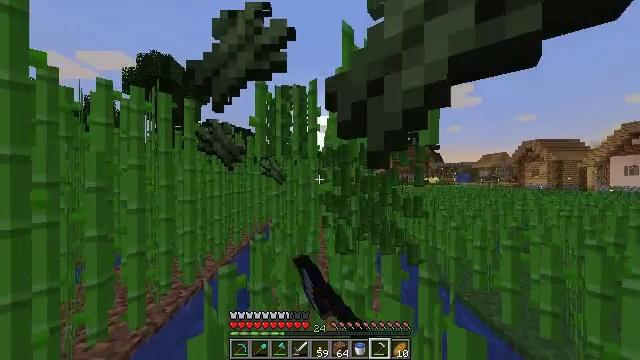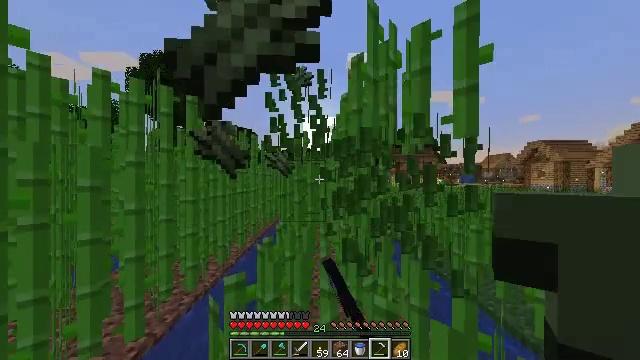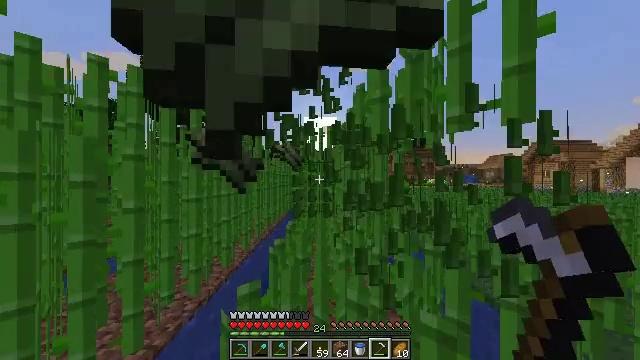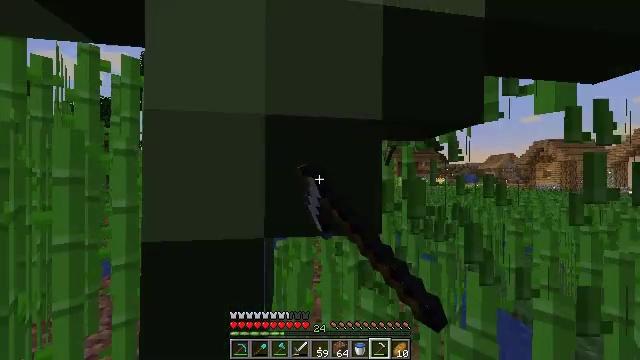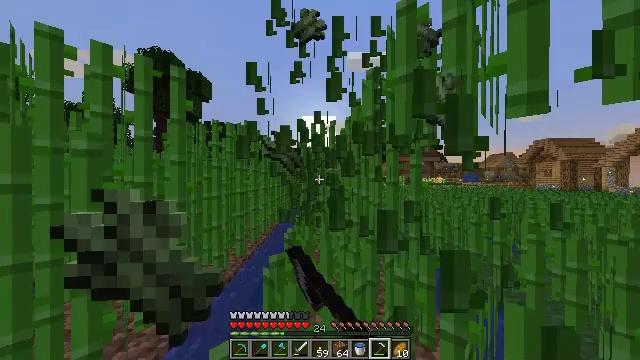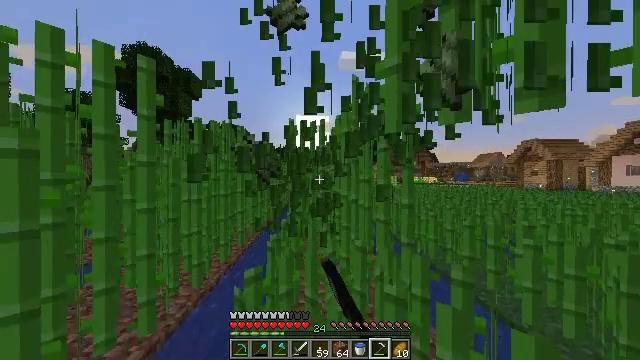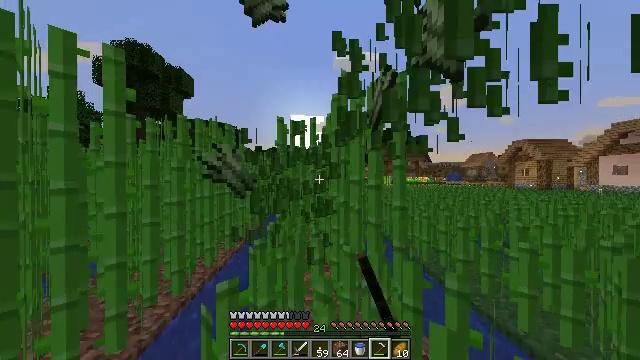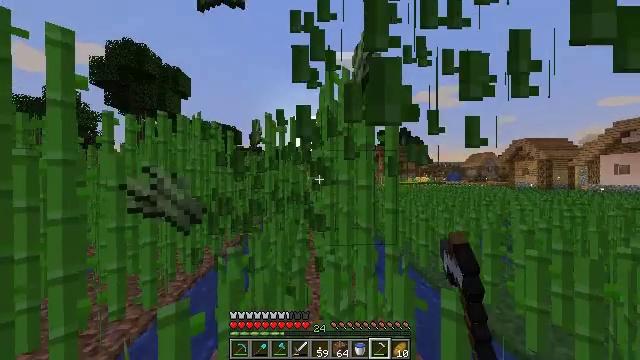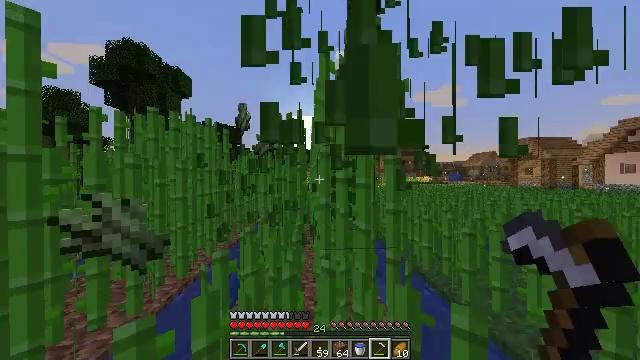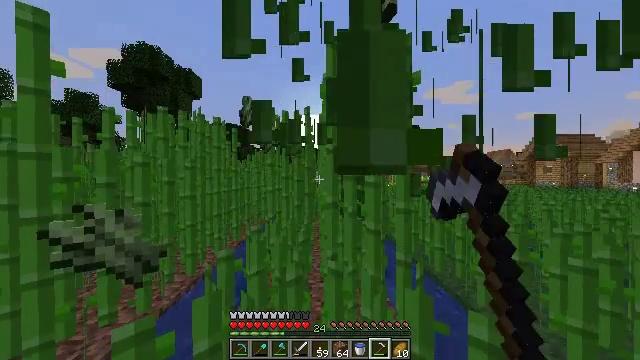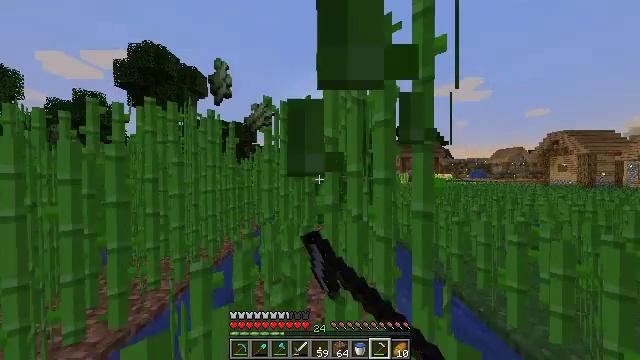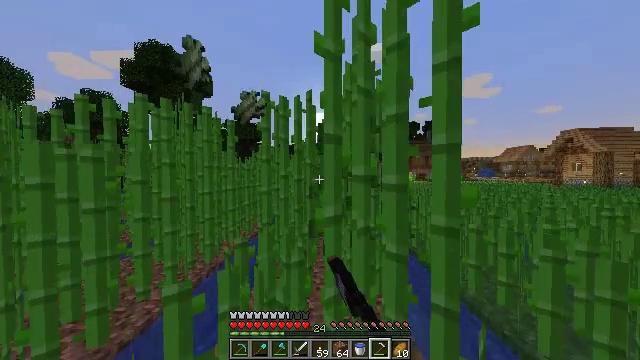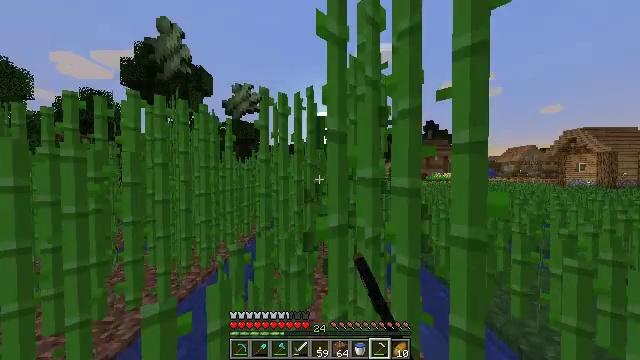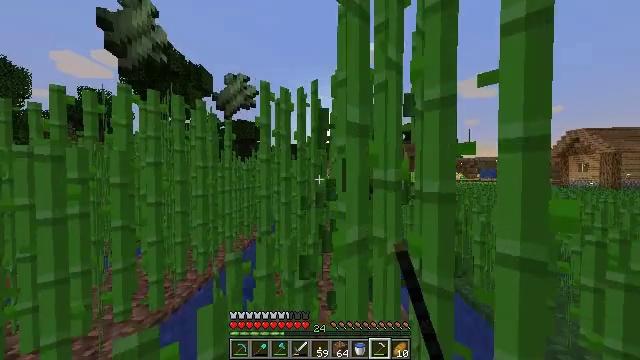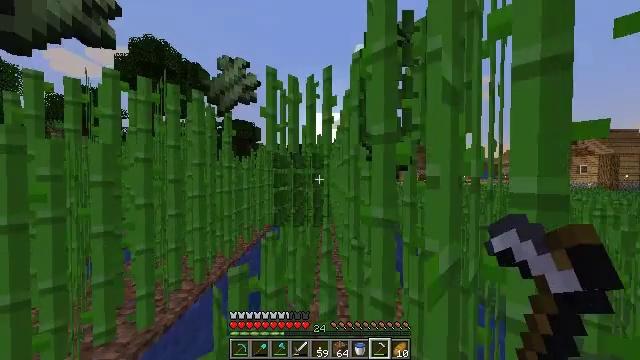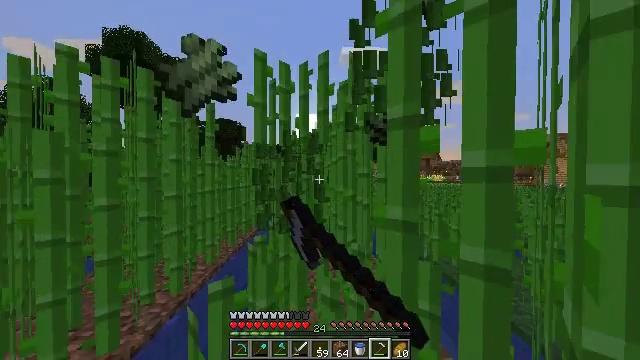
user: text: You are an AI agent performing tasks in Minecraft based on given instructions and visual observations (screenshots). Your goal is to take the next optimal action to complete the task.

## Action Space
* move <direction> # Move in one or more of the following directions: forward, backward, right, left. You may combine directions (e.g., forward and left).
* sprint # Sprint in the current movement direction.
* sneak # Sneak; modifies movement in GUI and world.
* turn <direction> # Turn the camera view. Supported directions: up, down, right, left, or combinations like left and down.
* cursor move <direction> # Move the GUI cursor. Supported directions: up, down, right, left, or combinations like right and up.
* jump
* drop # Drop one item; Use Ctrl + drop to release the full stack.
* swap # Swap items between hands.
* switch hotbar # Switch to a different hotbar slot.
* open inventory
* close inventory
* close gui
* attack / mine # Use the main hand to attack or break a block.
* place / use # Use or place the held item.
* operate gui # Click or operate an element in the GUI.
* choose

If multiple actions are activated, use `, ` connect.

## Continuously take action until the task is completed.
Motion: motion action
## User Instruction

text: Collect sugar cane near water sources.
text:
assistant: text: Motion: move forward and move left, sprint, attack / mine
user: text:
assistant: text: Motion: move forward and move left, sprint, attack / mine
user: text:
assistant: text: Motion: move forward, sprint, attack / mine
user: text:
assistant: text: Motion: move forward and move right, sprint, attack / mine
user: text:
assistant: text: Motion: move forward and move right, sprint, turn right, attack / mine
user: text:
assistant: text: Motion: move forward and move right, sprint, turn right, attack / mine
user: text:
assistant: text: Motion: move forward and move right, sprint, attack / mine
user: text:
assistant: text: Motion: move forward, sprint, attack / mine
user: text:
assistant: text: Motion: move forward, sprint, turn left, attack / mine
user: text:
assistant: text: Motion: move forward, sprint, turn left, attack / mine
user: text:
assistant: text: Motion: move forward, sprint, turn left, attack / mine
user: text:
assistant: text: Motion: move forward and move left, sprint, attack / mine
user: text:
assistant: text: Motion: move forward and move left, sprint, attack / mine
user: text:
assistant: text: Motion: move forward and move left, sprint, attack / mine
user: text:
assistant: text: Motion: move forward and move left, sprint, turn right, attack / mine
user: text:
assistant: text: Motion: move forward and move right, sprint, turn right, attack / mine
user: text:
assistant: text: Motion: move forward and move right, sprint, turn right, attack / mine
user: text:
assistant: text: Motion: move forward and move right, sprint, attack / mine
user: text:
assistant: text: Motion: move forward and move right, sprint, attack / mine
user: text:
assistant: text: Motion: move forward and move left, sprint, turn left, attack / mine
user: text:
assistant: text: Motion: move forward and move left, sprint, turn left, attack / mine
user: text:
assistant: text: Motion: move forward and move left, sprint, turn left, attack / mine
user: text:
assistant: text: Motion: move forward and move left, sprint, turn left, attack / mine
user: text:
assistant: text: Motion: move forward and move left, sprint, attack / mine
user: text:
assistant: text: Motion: move forward and move left, sprint, attack / mine
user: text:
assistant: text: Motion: move forward, sprint, attack / mine
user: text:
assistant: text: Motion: move forward, sprint, turn right, attack / mine
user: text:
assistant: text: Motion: move forward and move right, sprint, turn right, attack / mine
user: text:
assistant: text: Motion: move forward and move right, sprint, turn right, attack / mine
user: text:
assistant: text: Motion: move forward and move right, sprint, attack / mine